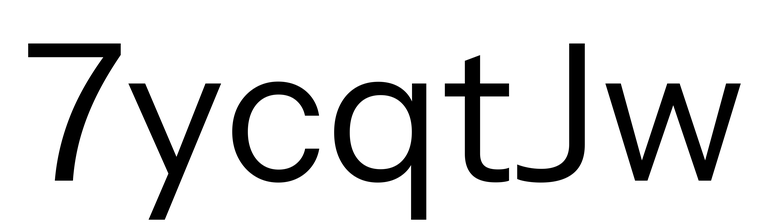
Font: InstrumentSans_Regular